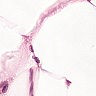
Metastatic tissue present: no